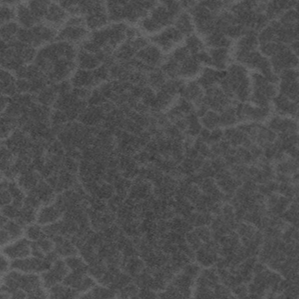
Label: frost